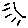
Label: sun